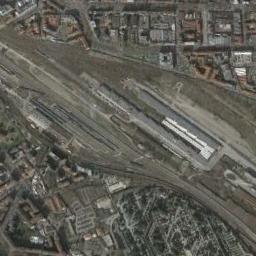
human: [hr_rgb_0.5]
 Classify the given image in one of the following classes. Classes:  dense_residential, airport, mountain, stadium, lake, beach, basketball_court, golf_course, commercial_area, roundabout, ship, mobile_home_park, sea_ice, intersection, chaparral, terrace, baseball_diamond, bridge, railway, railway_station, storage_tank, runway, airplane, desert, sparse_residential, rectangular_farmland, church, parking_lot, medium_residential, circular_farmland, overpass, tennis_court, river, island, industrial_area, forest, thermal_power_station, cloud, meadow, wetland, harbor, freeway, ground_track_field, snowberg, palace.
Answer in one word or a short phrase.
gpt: railway_station